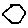
Label: hexagon